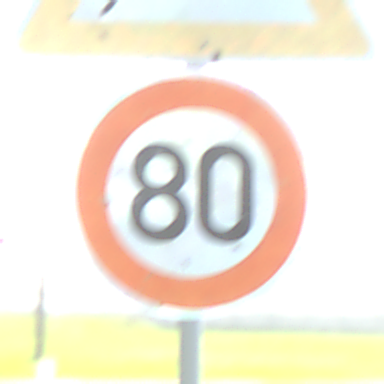
Verkehrszeichen: Geschwindigkeit80
Zusatzzeichen oben: WildwechselLinks
Umgebung: Outdoor, Suburban
Tageszeit: MorningAfternoon
Wetter: PartlyCloudy
Licht: Natural
Jahreszeit: NotSpecified
Kontrast: HighContrast